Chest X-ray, PA view. Patient: 59 years old, sex F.
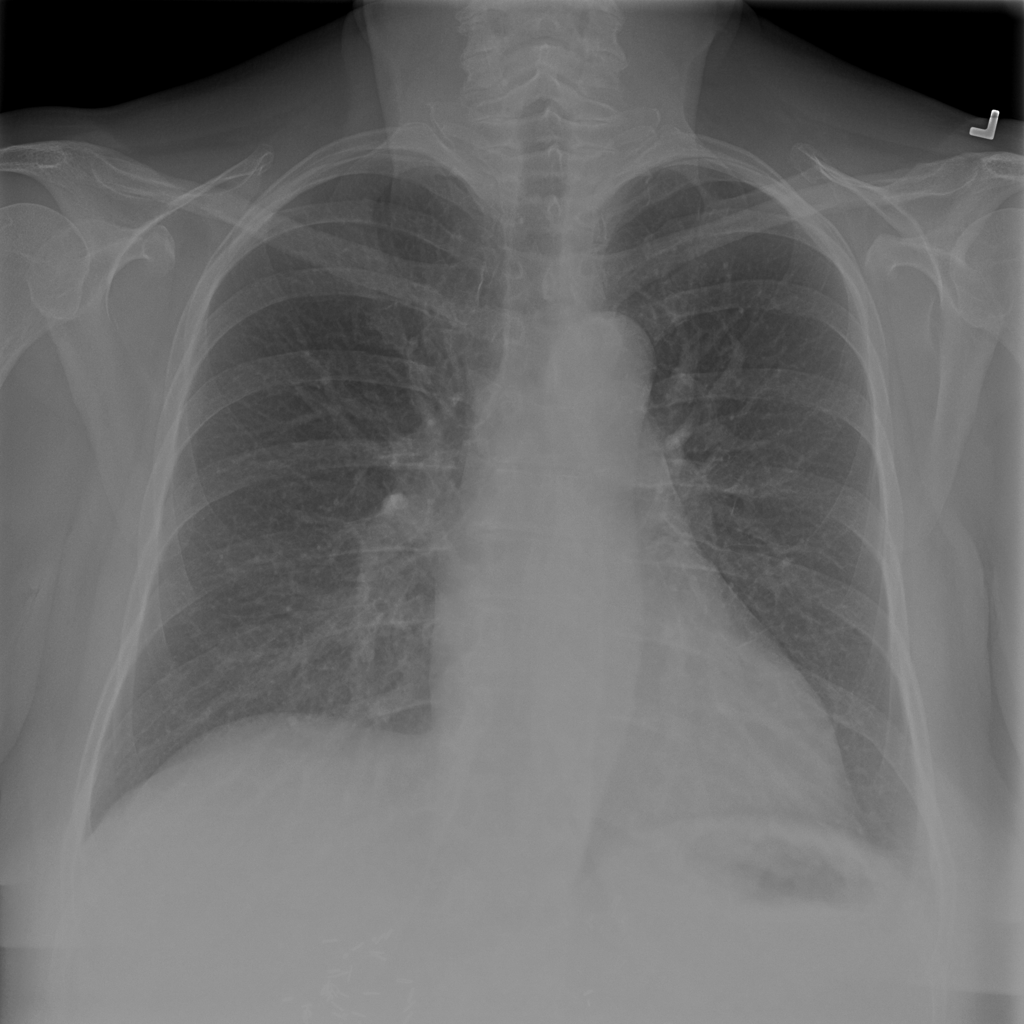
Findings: No Finding